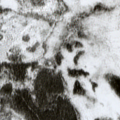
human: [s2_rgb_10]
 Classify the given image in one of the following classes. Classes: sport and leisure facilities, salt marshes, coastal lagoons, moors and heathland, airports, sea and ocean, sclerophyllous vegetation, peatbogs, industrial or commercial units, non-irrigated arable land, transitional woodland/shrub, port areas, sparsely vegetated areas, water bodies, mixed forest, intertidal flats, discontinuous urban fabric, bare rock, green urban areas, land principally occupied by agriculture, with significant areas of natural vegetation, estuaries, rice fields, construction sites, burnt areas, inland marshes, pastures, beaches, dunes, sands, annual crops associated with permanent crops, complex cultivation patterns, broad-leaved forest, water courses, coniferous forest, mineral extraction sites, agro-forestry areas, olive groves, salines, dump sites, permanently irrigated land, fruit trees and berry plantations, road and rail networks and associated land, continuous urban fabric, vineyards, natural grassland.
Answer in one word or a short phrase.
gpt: coniferous forest, transitional woodland/shrub, peatbogs